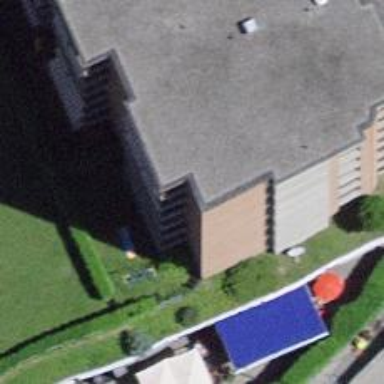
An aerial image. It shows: Bar.